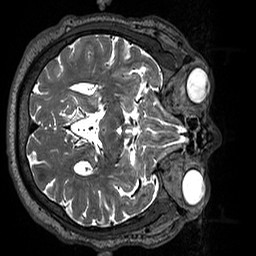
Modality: T2w
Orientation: axial
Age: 49
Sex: male
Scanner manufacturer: siemens
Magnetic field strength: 3 T
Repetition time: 3.2 s
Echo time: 0.412 s